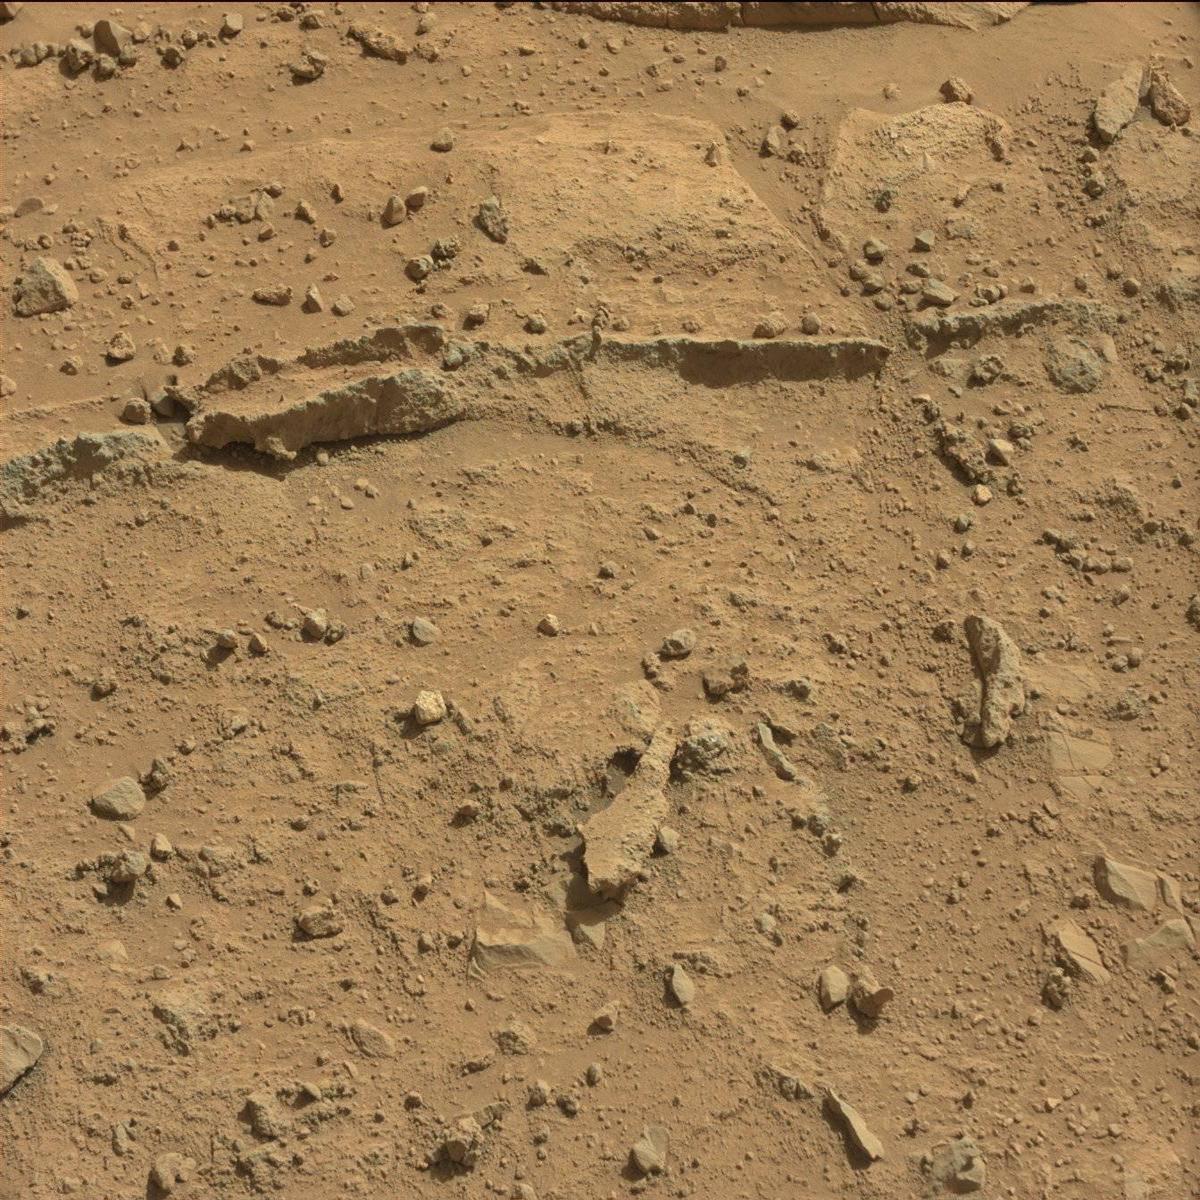
Terrain classes present: Bedrock, Rock, Sand / Soil